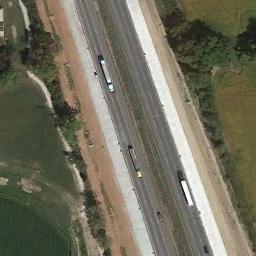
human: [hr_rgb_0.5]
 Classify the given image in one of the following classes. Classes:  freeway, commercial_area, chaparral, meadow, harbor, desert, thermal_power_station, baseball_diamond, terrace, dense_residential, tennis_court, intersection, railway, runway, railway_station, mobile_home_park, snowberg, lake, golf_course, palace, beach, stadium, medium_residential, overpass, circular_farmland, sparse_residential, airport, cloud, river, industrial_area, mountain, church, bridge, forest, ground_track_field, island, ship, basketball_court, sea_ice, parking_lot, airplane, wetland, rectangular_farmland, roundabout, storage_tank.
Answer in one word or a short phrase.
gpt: freeway